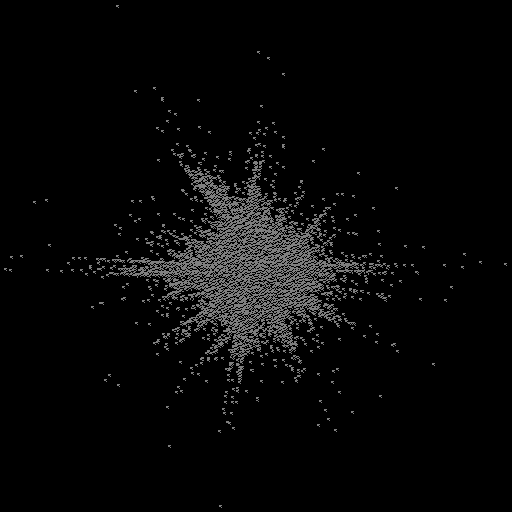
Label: star